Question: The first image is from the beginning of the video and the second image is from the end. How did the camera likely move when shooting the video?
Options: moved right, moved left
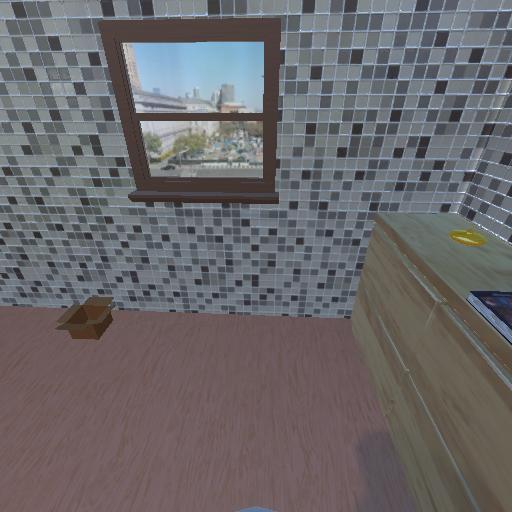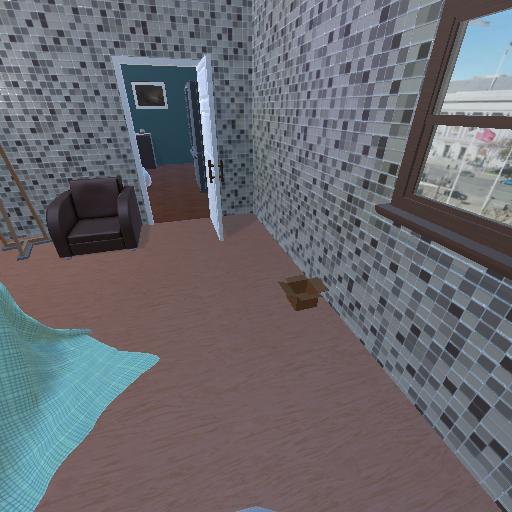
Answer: moved right